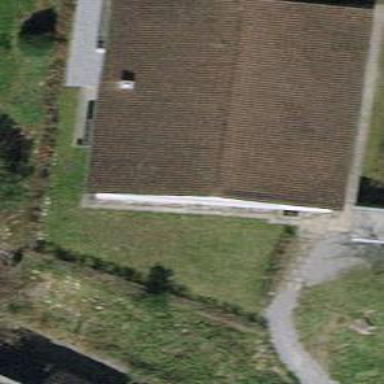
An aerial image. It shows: Kindergarten building.